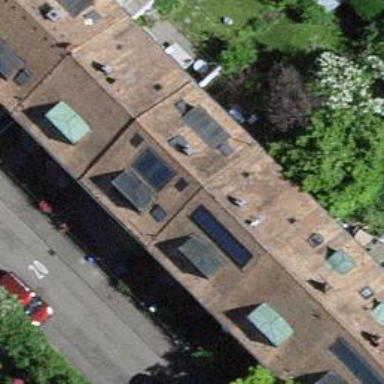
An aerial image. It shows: Terrace building.